Question: I have found the yield of a crop (Y) as a function of its nitrogen offtake (U) i.e., Y(U).

The rest of the values for this particular crop are:
| Y_crit | U_crit | Q | p | U_max | Y |
| ------ | ------ | - | - | ----- | - |
| 12327.9 | <PHONE> | 57.14286 | 0.75 | 198.38 | 14170 |
I want to solve for U.
I tried solving this using a binary search algorithm, using the uniroot() and polyroot(), all to no avail :(
I tried defining it as
'''
fn <- function(U)
{
Y - Y_crit - Q * (U-U_Crit) + ((Q/(p+1)) * ((U - U_crit)/(U_max - U_crit))^(p+1) * (U_max - U_crit)
}
U <- polyroot(fn)
print(U)
'''
but it says: "Error in polyroot(fn) : unimplemented type 'closure' in 'polyroot'"
I had first presented the value of Y as 14170 (=Y_max) but then confusing it with data for another crop, changed it to 11000. I have now changed it back.
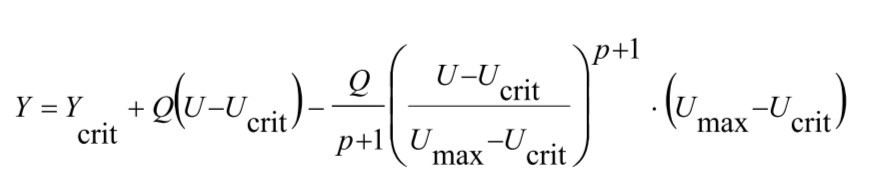
Answer: I have rewritten the function in order to make it more clear what it is computing, there is an error in the question's version (wrong parenthesis).
- - - 'U = 123.79'
'''
fn <- function(U, args) {
with(as.list(args), {
term1 <- U - U_crit
term2 <- U_max - U_crit
lhs <- Y_crit + Q*term1 - Q/(p+1) * (term1/term2)^(p+1) * term2
rhs <- Y
return(lhs - rhs)
})
}
U <- uniroot(fn, c(123.279, 350), args = args)
U
#> $root
#> [1] <PHONE>
#>
#> $f.root
#> [1] <PHONE>
#>
#> $iter
#> [1] 7
#>
#> $init.it
#> [1] NA
#>
#> $estim.prec
#> [1] 6.103516e-05
curve(fn(x, args), 123.3, 350, lwd = 2)
abline(h = 0)
points(U$root, U$f.root, col = "red", pch = 19)
'''

<URL>
---
# Edit
According to its documentation, package 'optimx'
> Provides a replacement and extension of the optim()
function to call to several function minimization codes in R in a single
statement.
But it only minimises the objective function, so write a wrapper around it, 'gn' below.
'''
''' r
library(optimx)
gn <- function(x0, args) {
with(as.list(x0), {
args$Y <- Y
-fn(U, args)
})
}
x0 <- c(U = 124, Y = 10000)
optimx(par = x0, gn,
method = c("Nelder-Mead", "BFGS", "CG", "L-BFGS-B"),
args = args)
#> U Y value fevals gevals niter
#> Nelder-Mead 1.887090e+19 -7.002469e+34 -6.310914e+34 501 NA NA
#> BFGS 1.917764e+02 8.128266e+03 -6.026305e+03 100 100 NA
#> CG 1.983800e+02 9.853717e+03 -4.315391e+03 201 101 NA
#> L-BFGS-B NA NA 8.988466e+307 NA NA NA
#> convcode kkt1 kkt2 xtime
#> Nelder-Mead 1 TRUE FALSE 0.00
#> BFGS 1 TRUE FALSE 0.06
#> CG 1 TRUE FALSE 0.02
#> L-BFGS-B 9999 NA NA 0.01
optimx(par = x0, gn, method = c("BFGS", "CG"), args = args)
#> U Y value fevals gevals niter convcode kkt1 kkt2 xtime
#> BFGS <PHONE> 8128.266 -6026.305 100 100 NA 1 TRUE FALSE 0.04
#> CG <PHONE> 9853.717 -4315.391 201 101 NA 1 TRUE FALSE 0.02
'''
<URL>
The first run with 4 methods gives similar results for methods BFGS and CG. The second run keeps only these two methods.
The function's values are the symmetric of the values in column 'value'.
---
# Data
Here is the posted arguments data set as copy&paste able code.
'''
args <- "Y_crit U_crit Q p U_max Y
12327.9 <PHONE> 57.14286 0.75 198.38 11000"
args <- read.table(textConnection(args), header = TRUE)
'''
<URL>